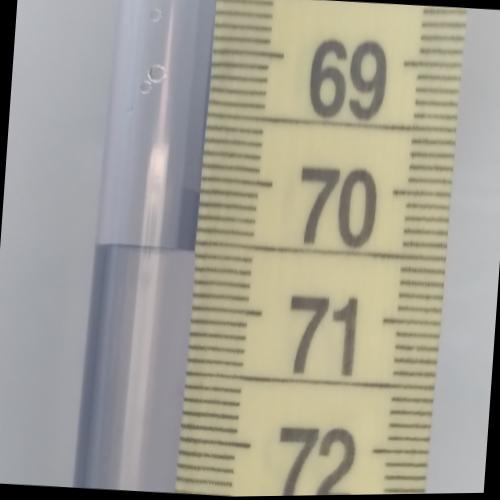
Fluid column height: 70.6 cm